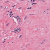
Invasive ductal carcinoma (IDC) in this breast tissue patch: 1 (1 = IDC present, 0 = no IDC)